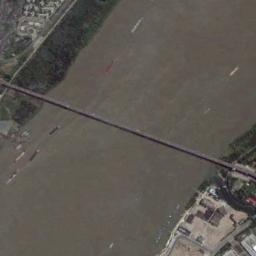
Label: bridge